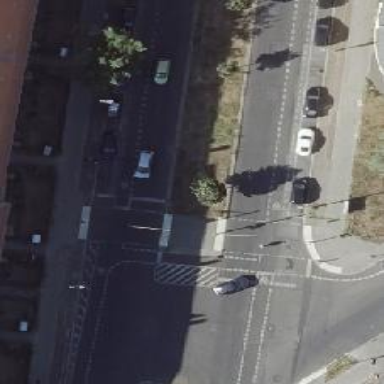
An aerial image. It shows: Road with traffic signals.